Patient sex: M
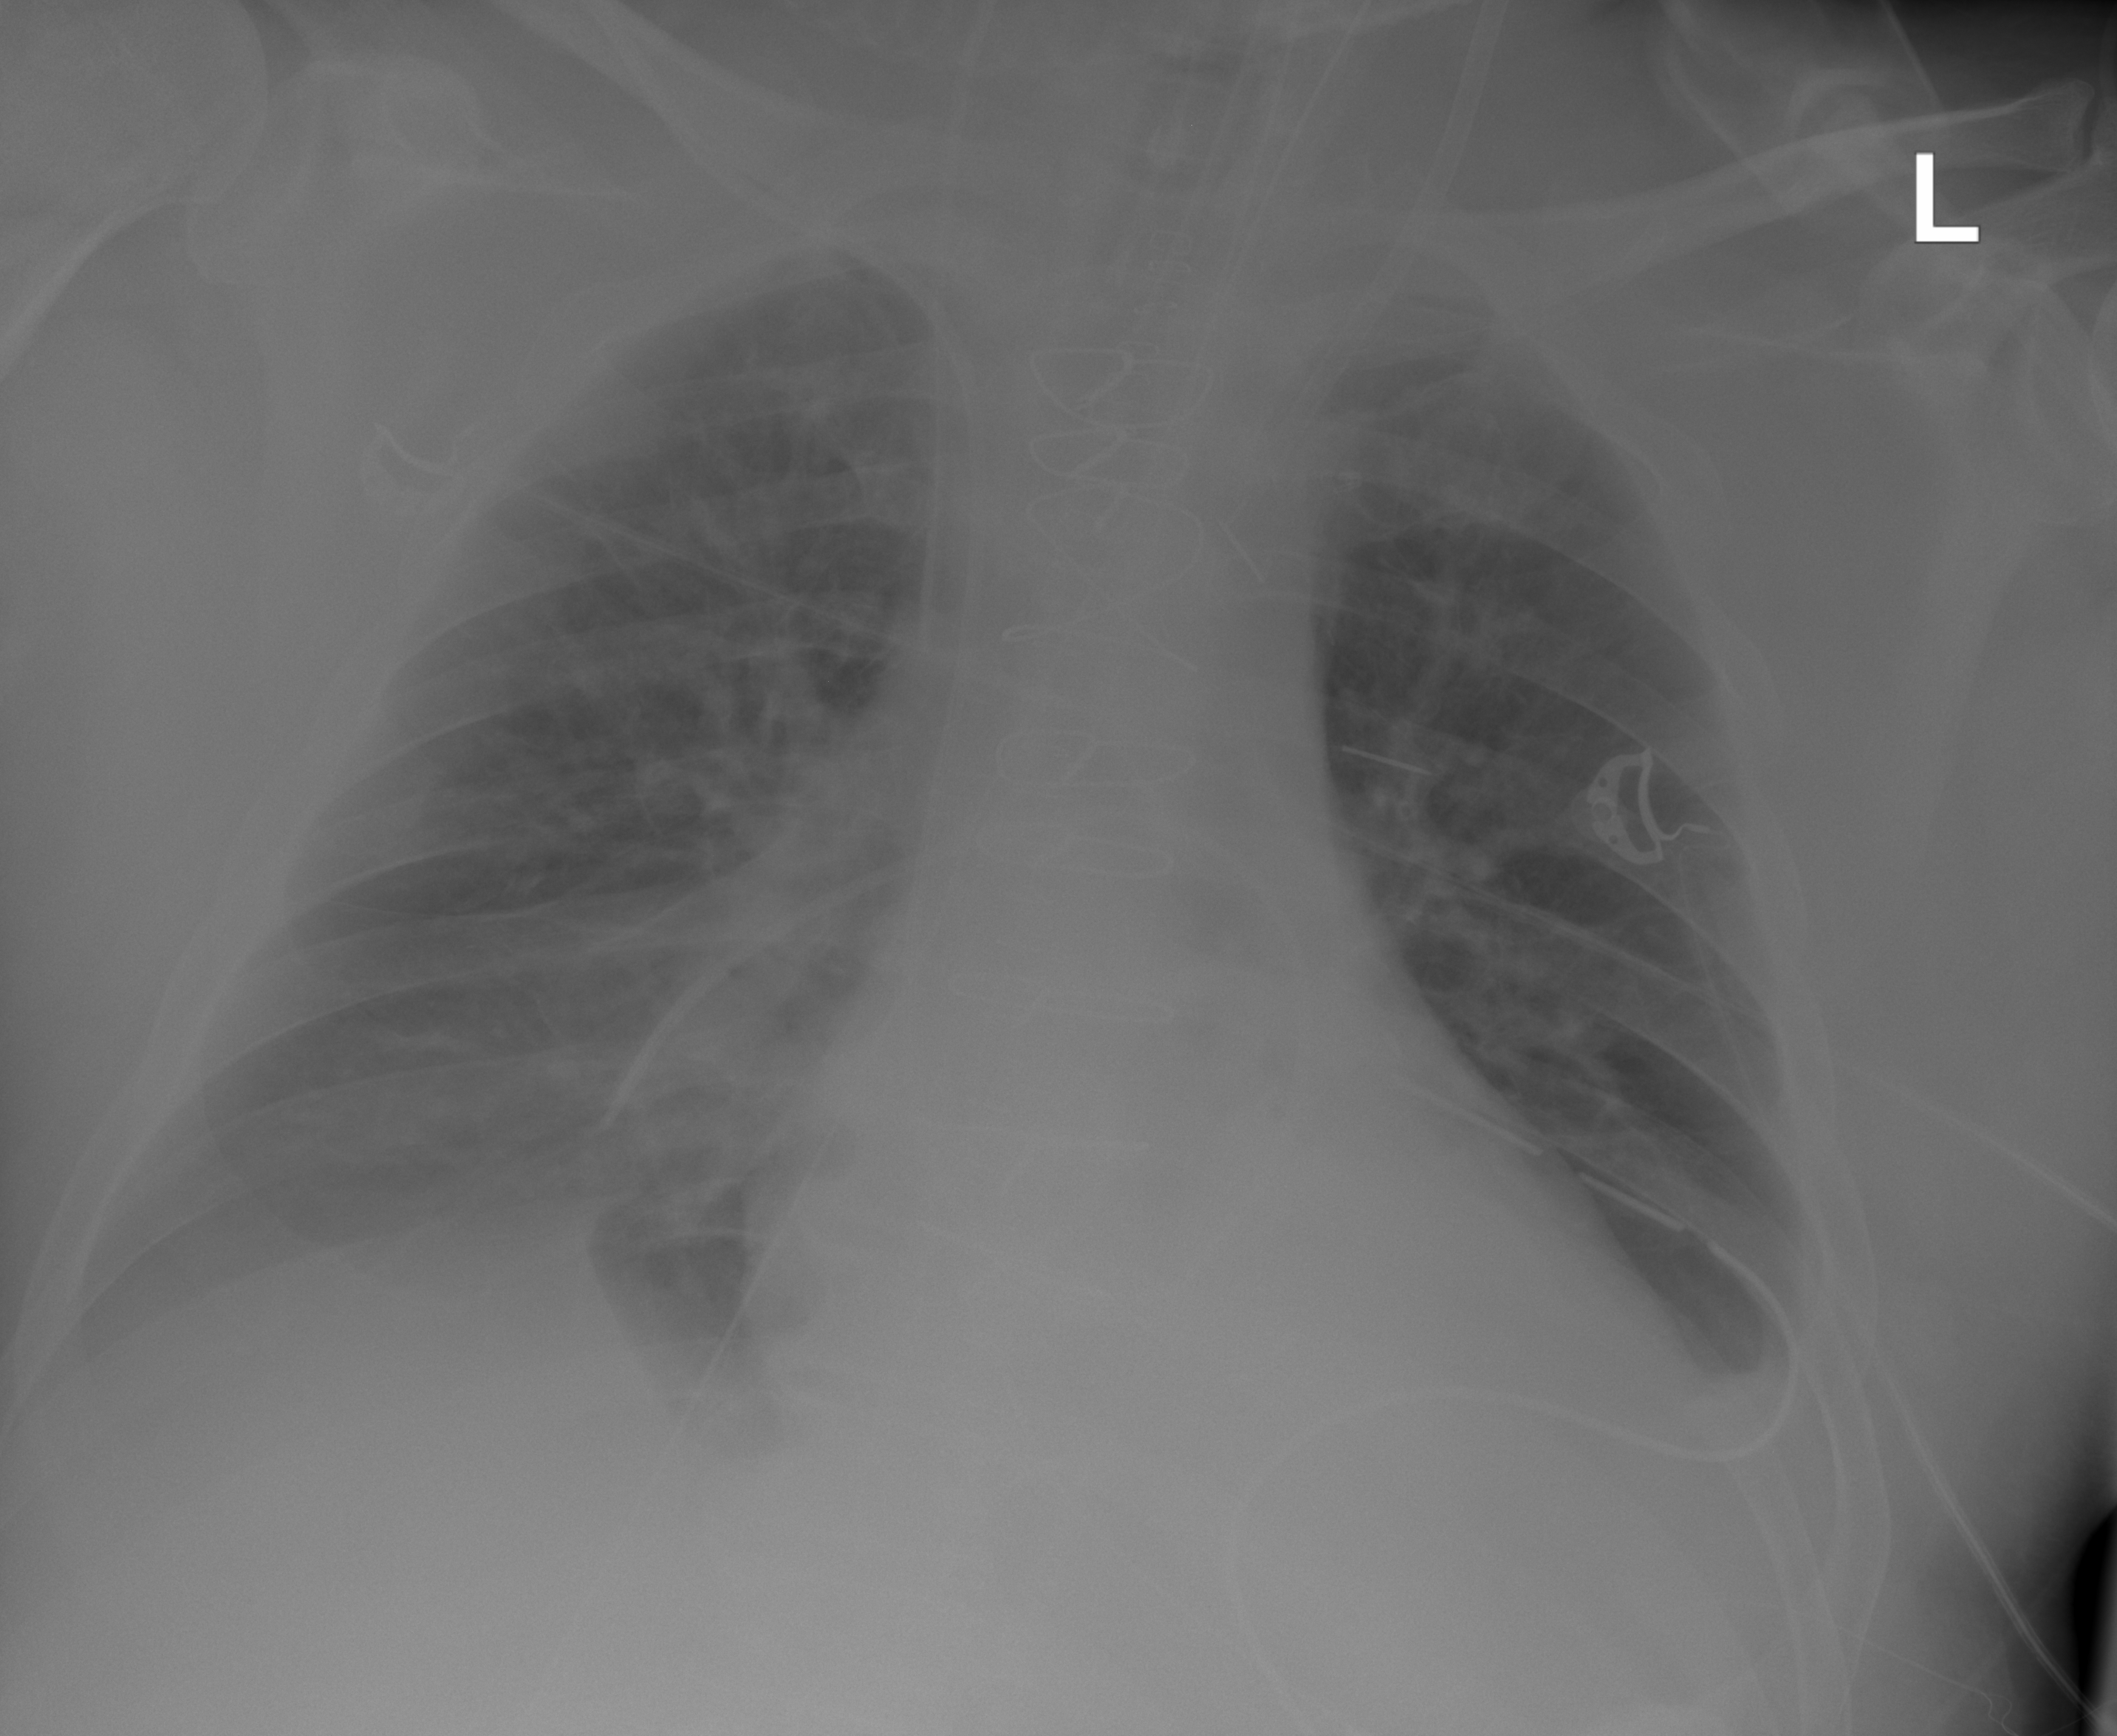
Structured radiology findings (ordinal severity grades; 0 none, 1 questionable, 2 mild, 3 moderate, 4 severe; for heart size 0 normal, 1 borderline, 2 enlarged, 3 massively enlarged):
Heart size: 0
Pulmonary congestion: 0
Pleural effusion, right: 2
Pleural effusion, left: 0
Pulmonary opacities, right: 1
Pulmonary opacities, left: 1
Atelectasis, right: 2
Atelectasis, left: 2